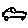
Label: car